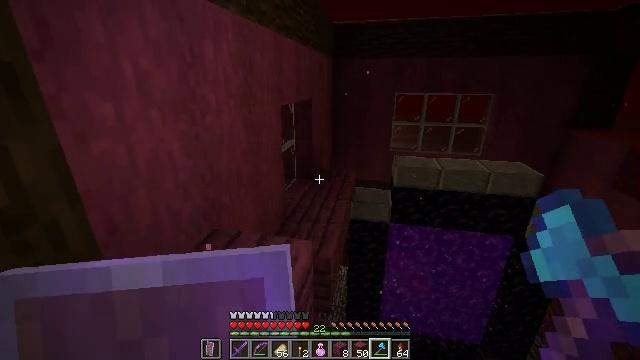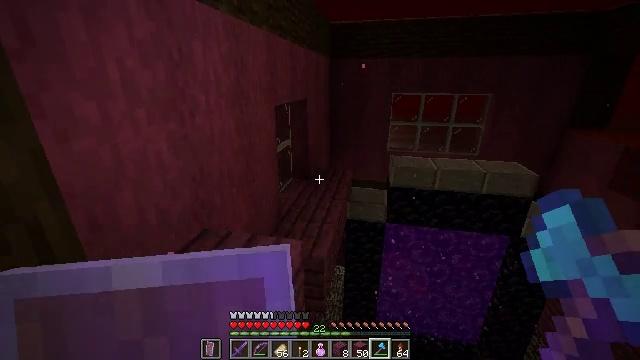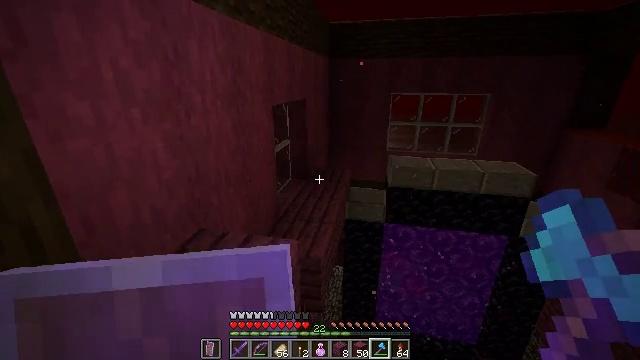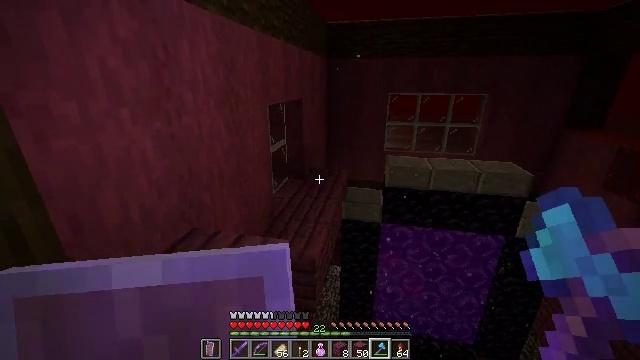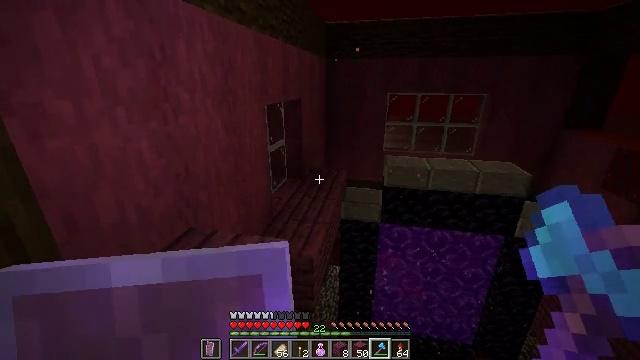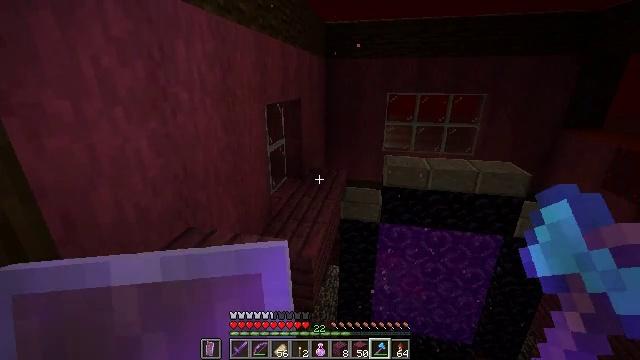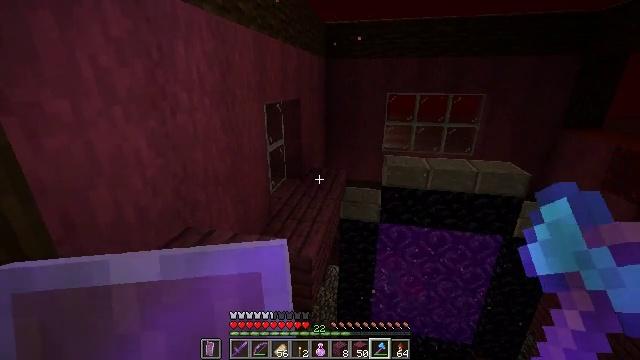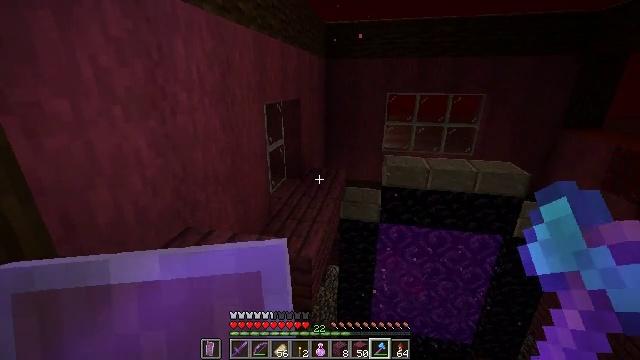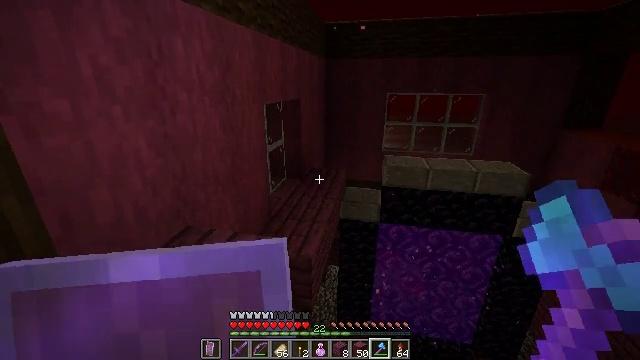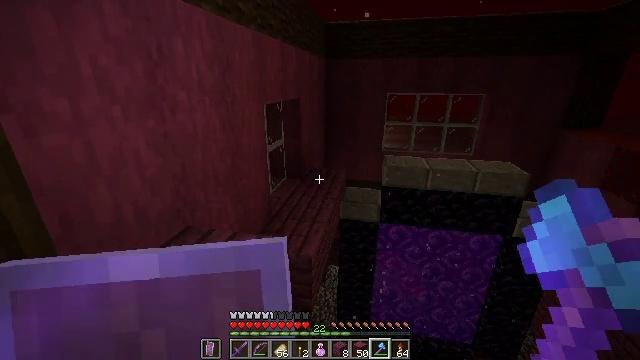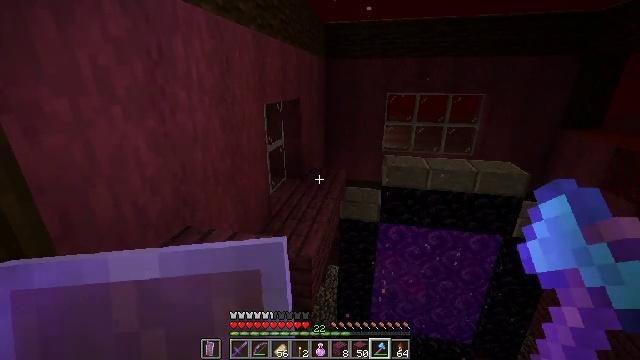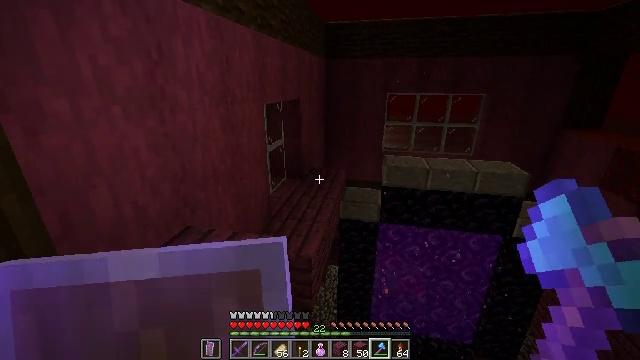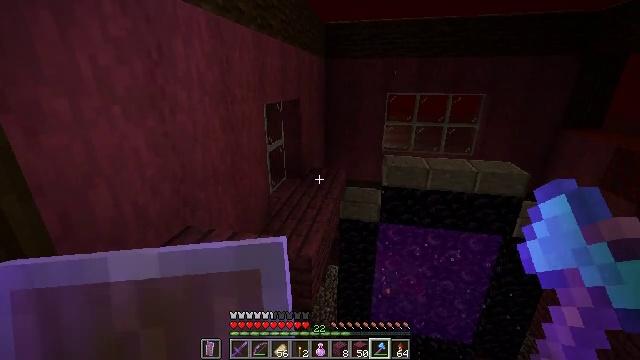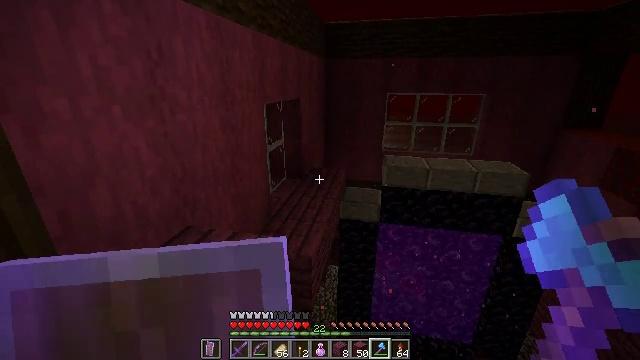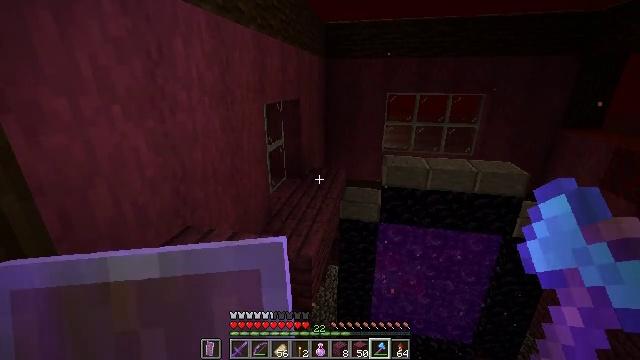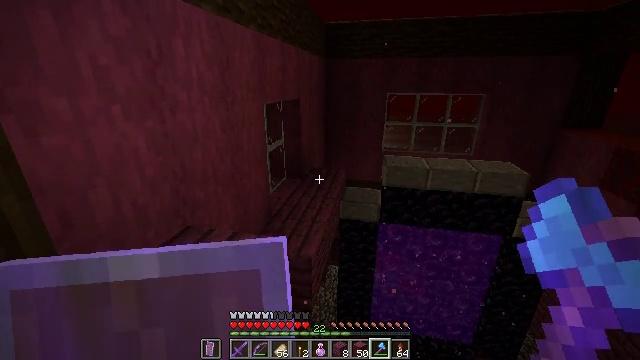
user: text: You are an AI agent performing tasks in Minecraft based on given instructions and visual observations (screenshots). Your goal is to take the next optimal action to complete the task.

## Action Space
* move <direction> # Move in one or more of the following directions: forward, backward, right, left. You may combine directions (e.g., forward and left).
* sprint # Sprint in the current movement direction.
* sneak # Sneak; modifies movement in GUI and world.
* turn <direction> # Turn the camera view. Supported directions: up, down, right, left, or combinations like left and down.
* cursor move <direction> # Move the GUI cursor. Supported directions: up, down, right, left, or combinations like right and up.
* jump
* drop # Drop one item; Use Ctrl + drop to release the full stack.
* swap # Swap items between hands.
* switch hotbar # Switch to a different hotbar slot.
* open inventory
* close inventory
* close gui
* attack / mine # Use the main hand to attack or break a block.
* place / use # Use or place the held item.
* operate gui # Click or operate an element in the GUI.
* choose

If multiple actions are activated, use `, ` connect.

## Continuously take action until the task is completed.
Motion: motion action
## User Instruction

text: Attack the red carpet to pick it up.
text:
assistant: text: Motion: move right, sneak
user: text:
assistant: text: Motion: move right, sneak
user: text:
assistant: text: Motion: sneak
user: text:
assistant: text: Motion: sneak
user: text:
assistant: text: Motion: sneak
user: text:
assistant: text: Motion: sneak
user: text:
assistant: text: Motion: sneak
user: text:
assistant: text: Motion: sneak
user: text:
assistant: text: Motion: sneak
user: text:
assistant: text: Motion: sneak
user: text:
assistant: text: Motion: sneak
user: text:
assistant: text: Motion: sneak
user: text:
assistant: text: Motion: sneak
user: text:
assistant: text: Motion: sneak
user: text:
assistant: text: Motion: sneak
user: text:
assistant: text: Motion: sneak
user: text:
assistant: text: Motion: sneak
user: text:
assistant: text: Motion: sneak
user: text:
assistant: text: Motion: sneak
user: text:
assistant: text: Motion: sneak
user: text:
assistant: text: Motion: sneak
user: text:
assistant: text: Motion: sneak
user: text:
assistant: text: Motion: move left, sneak
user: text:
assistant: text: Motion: move left, sneak
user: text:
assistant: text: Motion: move left, sneak
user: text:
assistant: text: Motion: move left, sneak
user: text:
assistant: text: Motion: move left, sneak
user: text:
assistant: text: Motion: move left, sneak
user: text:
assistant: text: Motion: move left, sneak
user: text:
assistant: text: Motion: move left, sneak